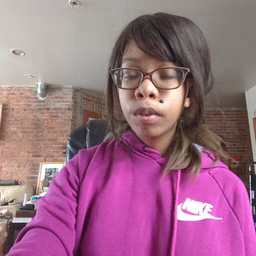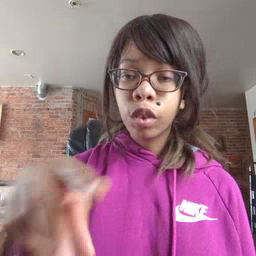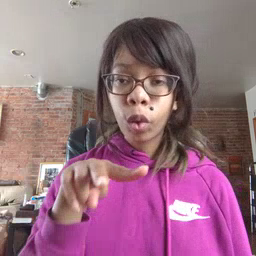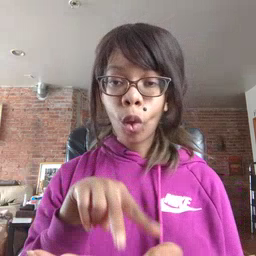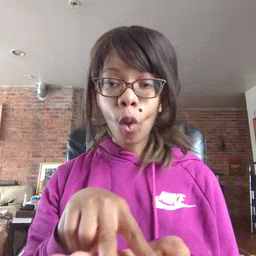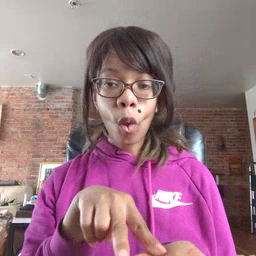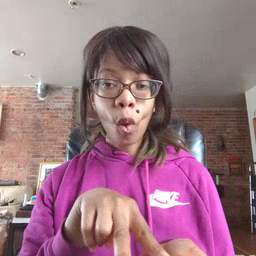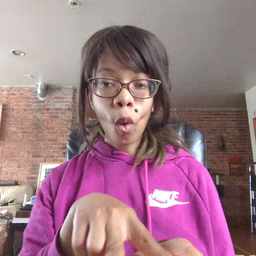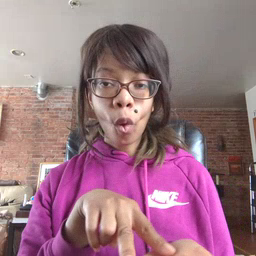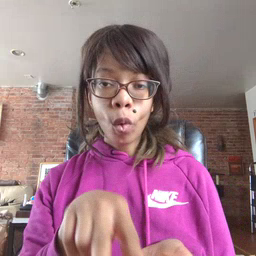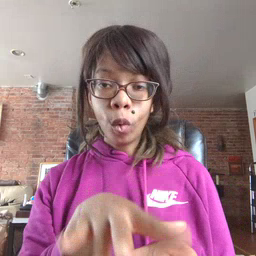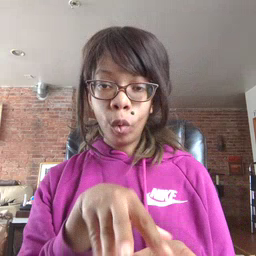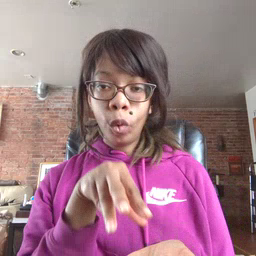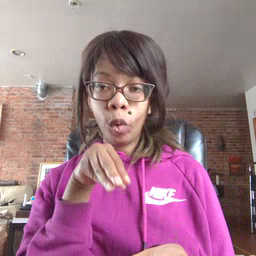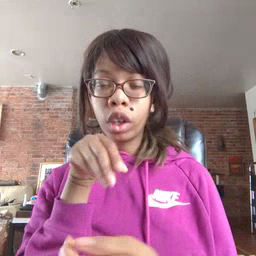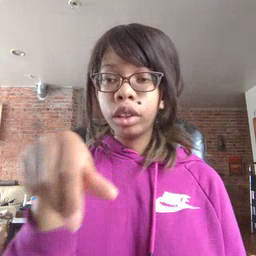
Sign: vacuum